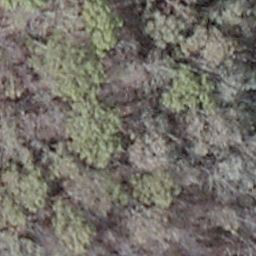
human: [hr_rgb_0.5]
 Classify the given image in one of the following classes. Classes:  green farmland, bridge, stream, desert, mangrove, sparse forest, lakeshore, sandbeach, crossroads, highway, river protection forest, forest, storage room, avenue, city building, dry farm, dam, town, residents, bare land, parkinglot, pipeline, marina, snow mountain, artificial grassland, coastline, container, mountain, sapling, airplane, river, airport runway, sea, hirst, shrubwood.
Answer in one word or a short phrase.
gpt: shrubwood